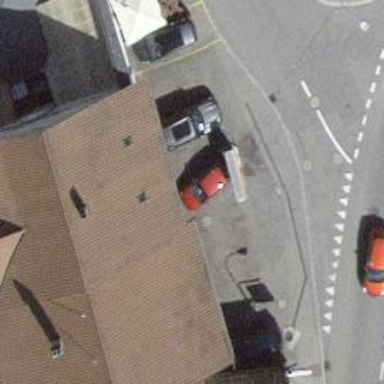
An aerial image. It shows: Car repair shop.